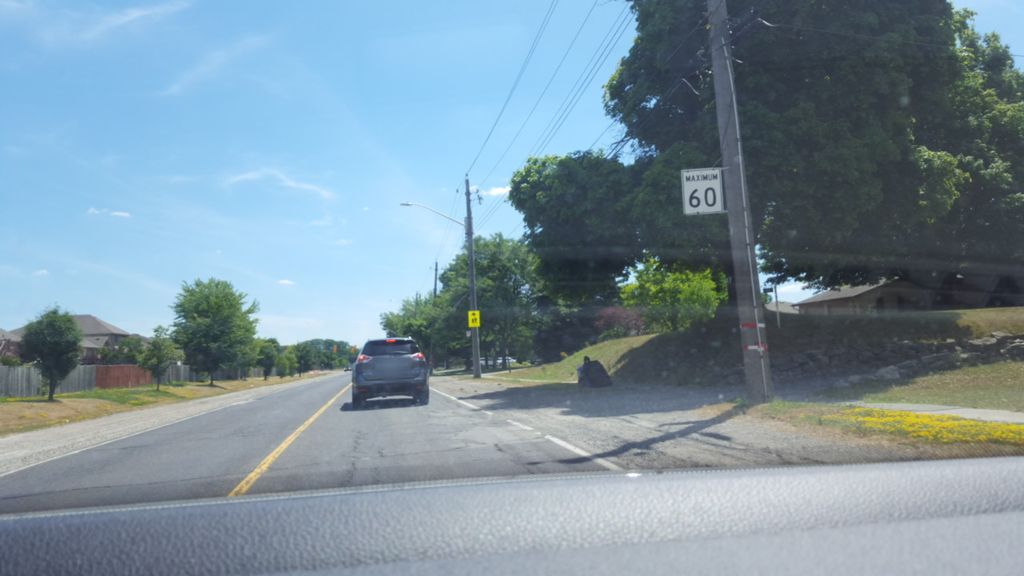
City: hamilton